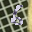
Label: 6